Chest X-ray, AP view. Patient: 73 years old, sex M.
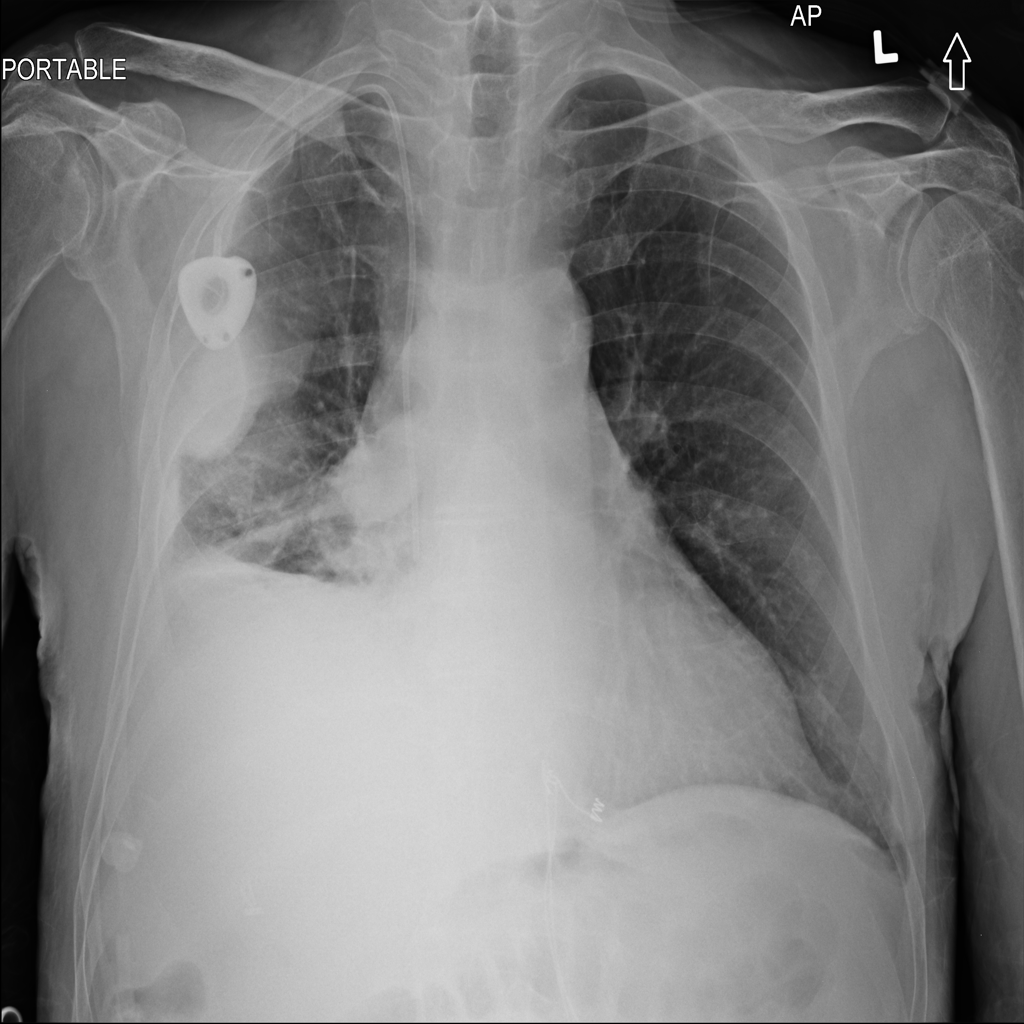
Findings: No Finding